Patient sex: F
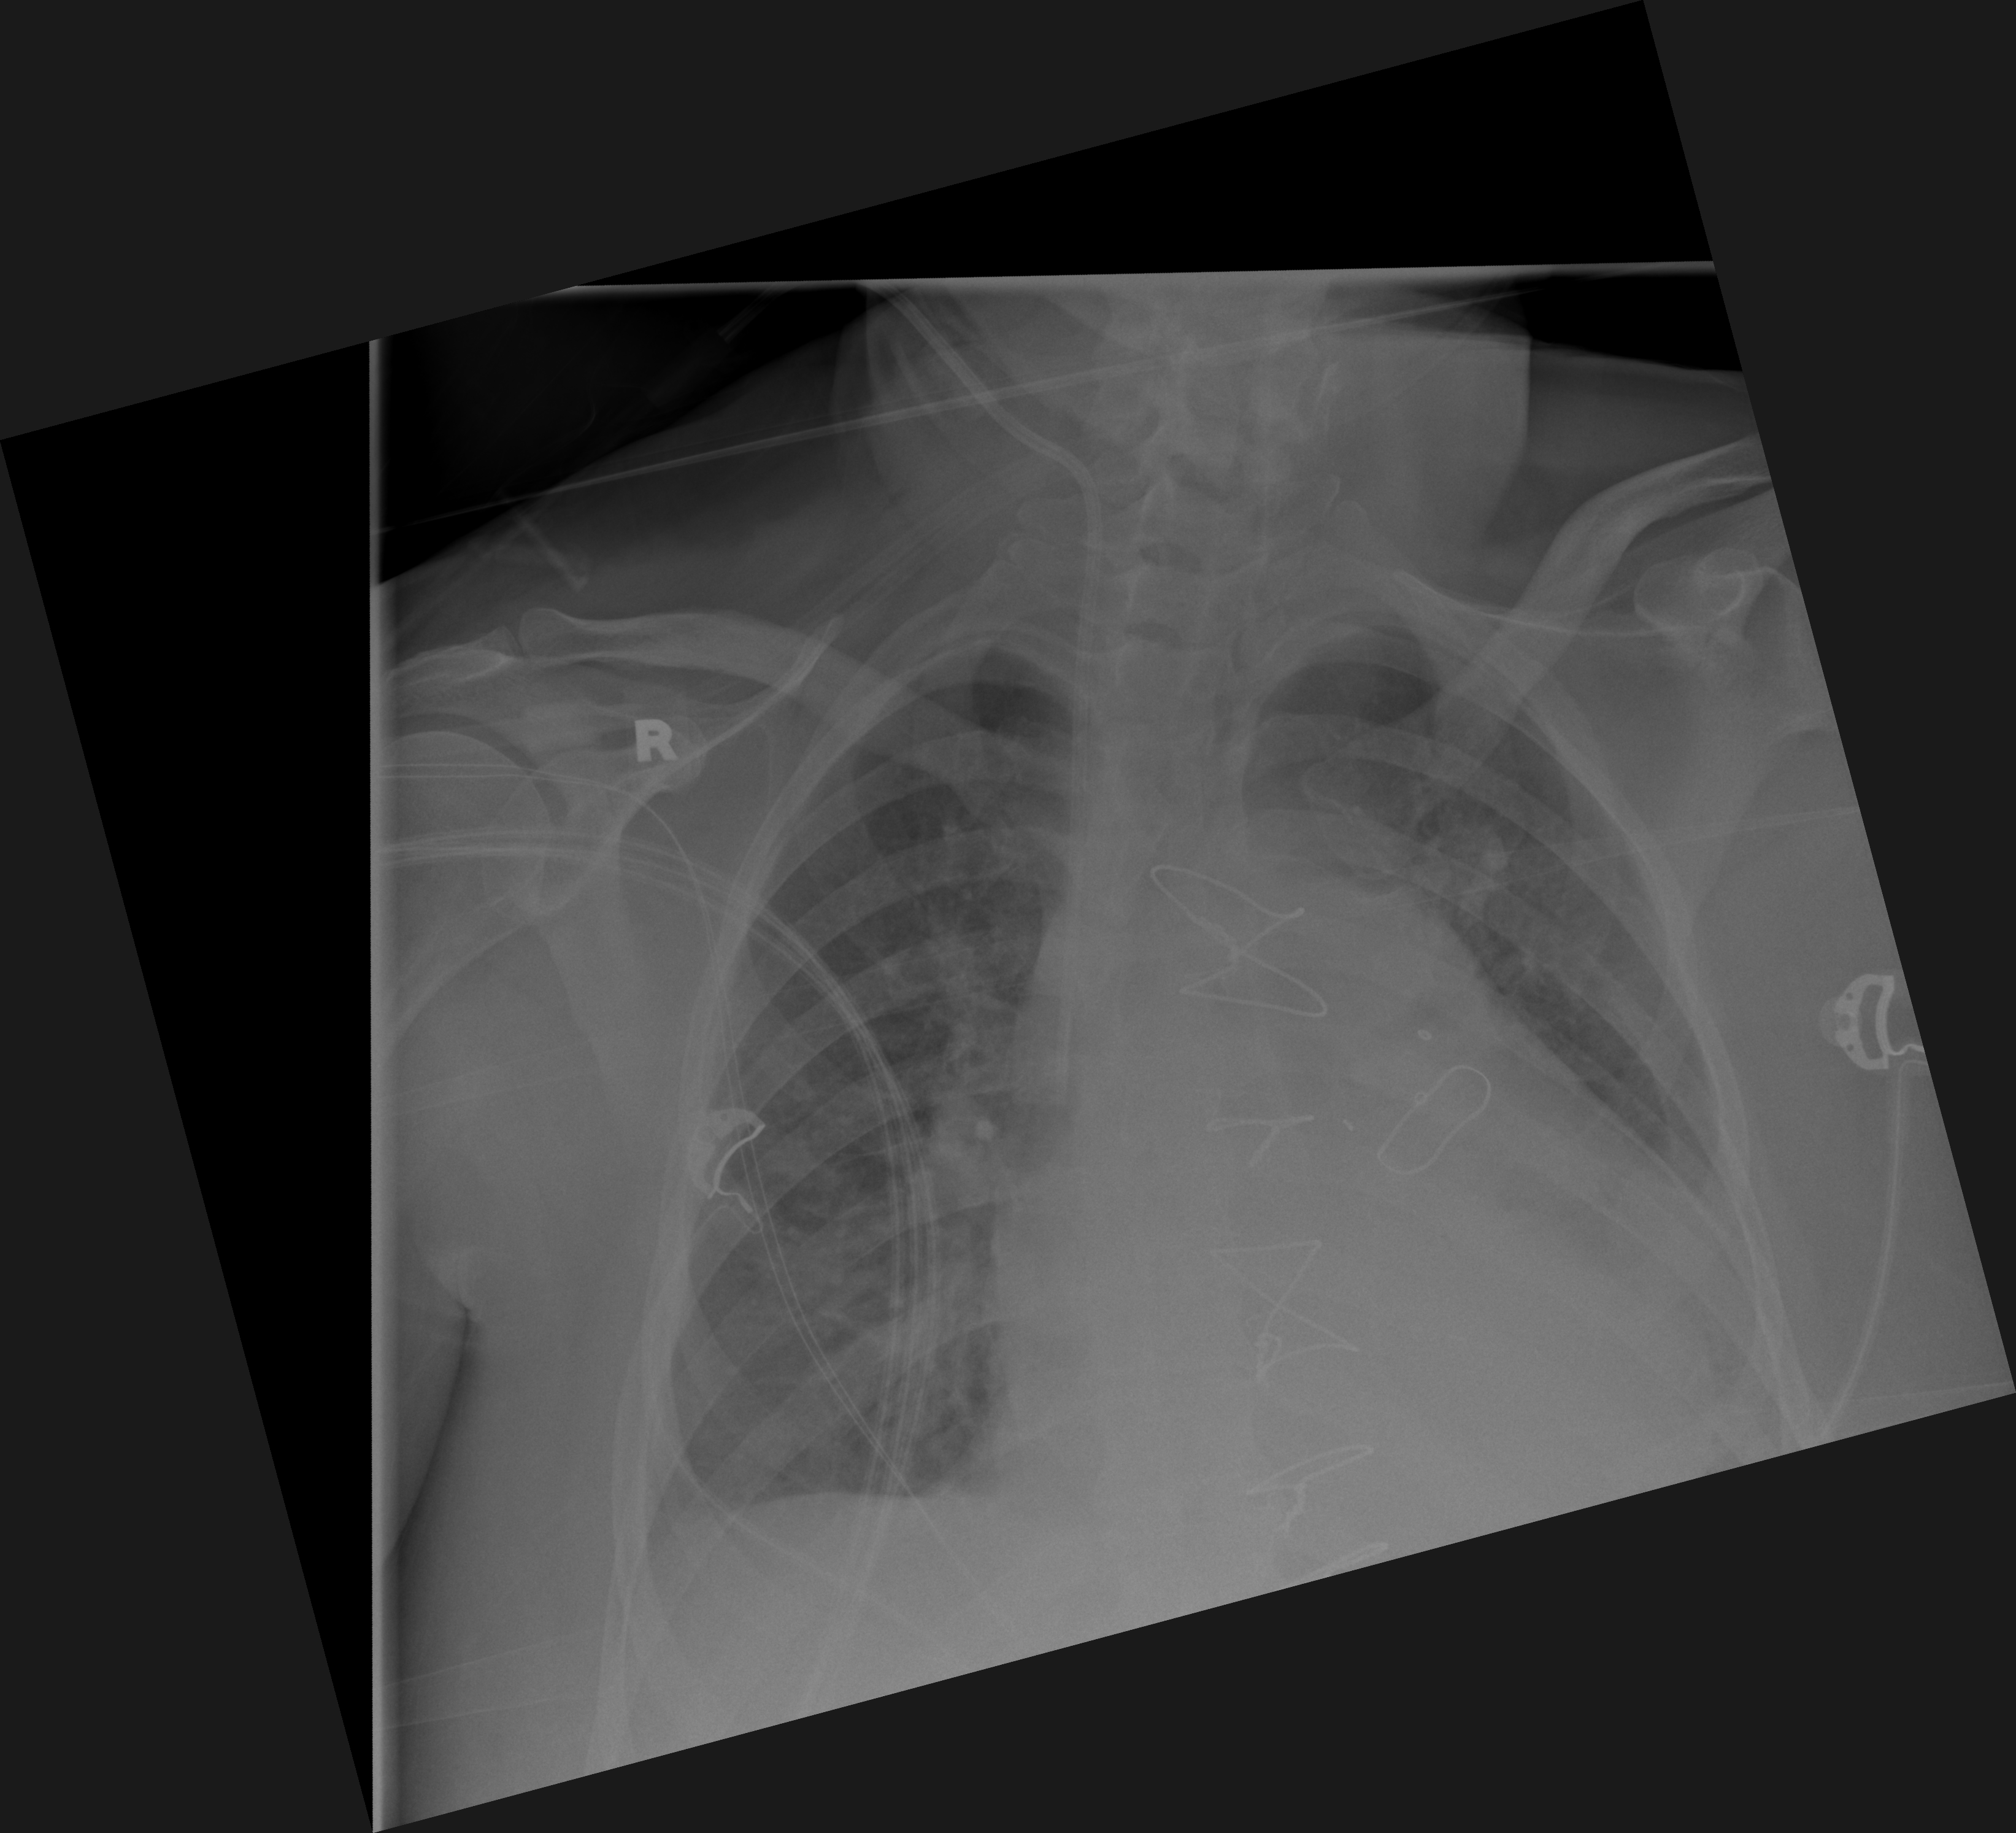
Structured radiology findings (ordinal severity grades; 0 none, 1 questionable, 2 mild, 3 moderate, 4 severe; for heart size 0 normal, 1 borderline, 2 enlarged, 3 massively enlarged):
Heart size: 2
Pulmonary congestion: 2
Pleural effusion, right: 1
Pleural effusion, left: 3
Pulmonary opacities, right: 1
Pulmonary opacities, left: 3
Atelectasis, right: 2
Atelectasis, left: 3